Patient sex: M
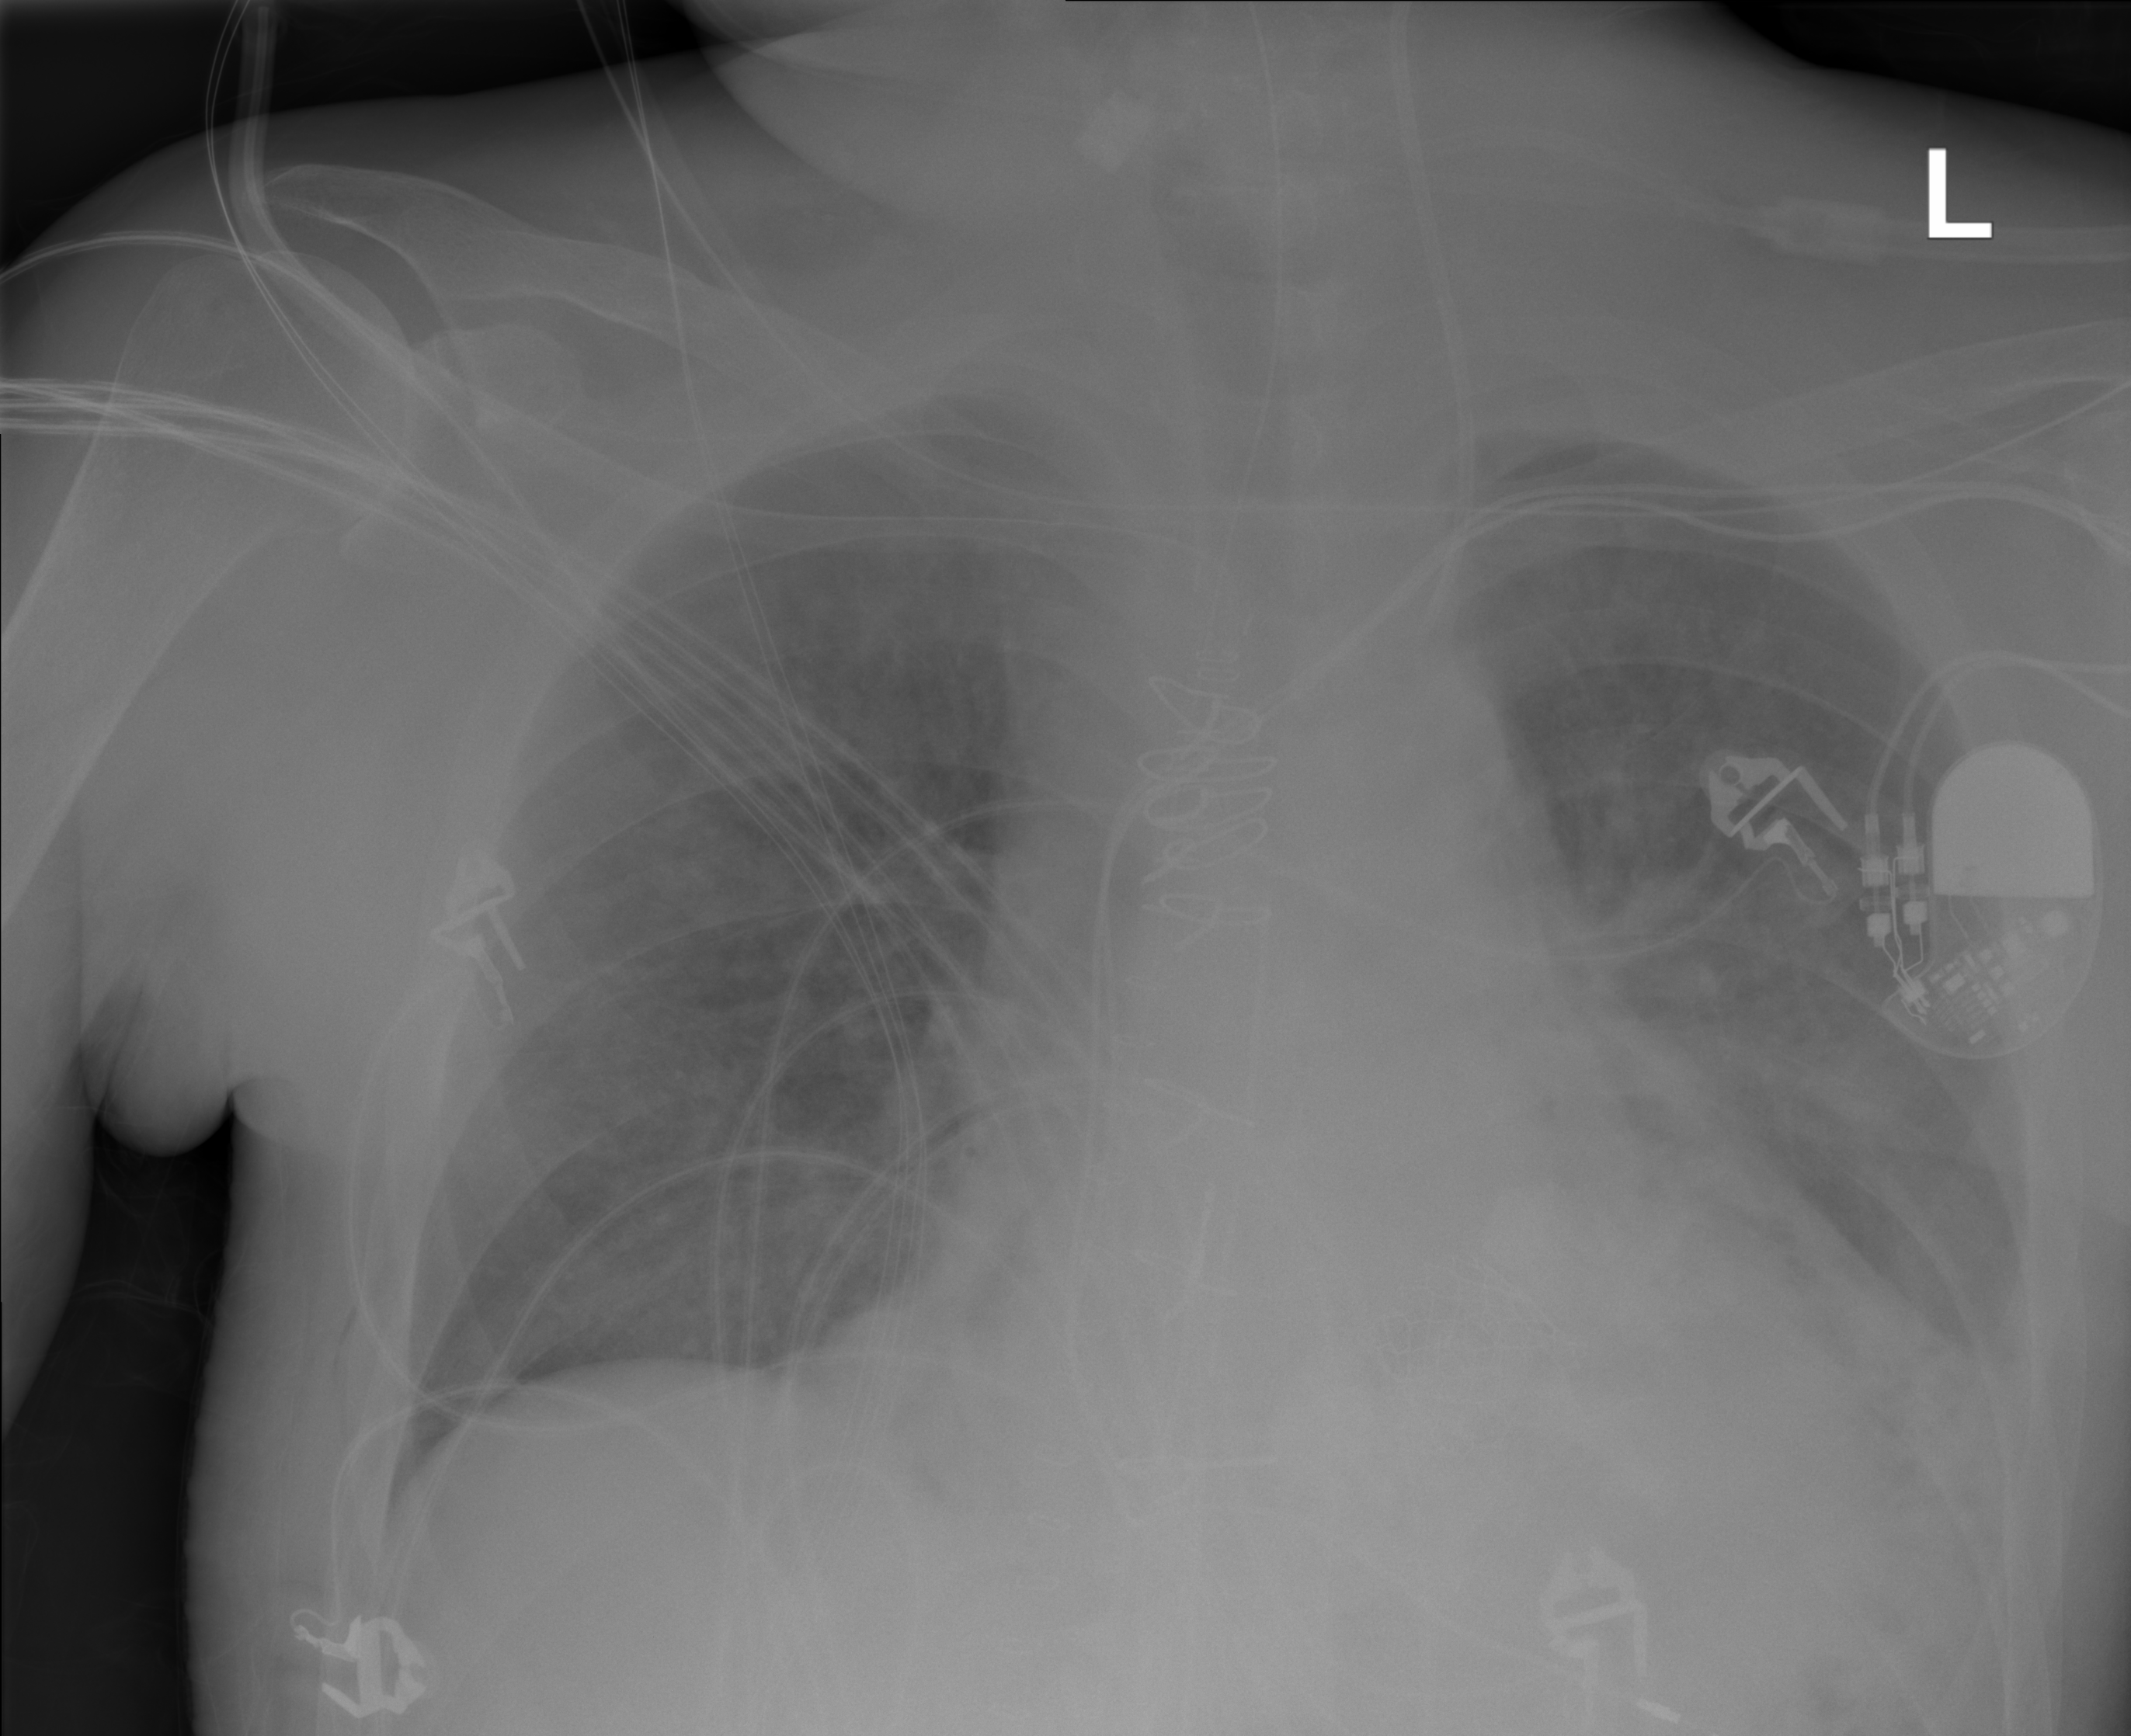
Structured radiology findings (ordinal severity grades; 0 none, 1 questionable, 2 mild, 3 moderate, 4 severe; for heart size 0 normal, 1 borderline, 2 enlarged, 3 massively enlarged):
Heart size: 1
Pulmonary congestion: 3
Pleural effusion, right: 0
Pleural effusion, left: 2
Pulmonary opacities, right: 2
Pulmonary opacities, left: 3
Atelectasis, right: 0
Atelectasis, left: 0